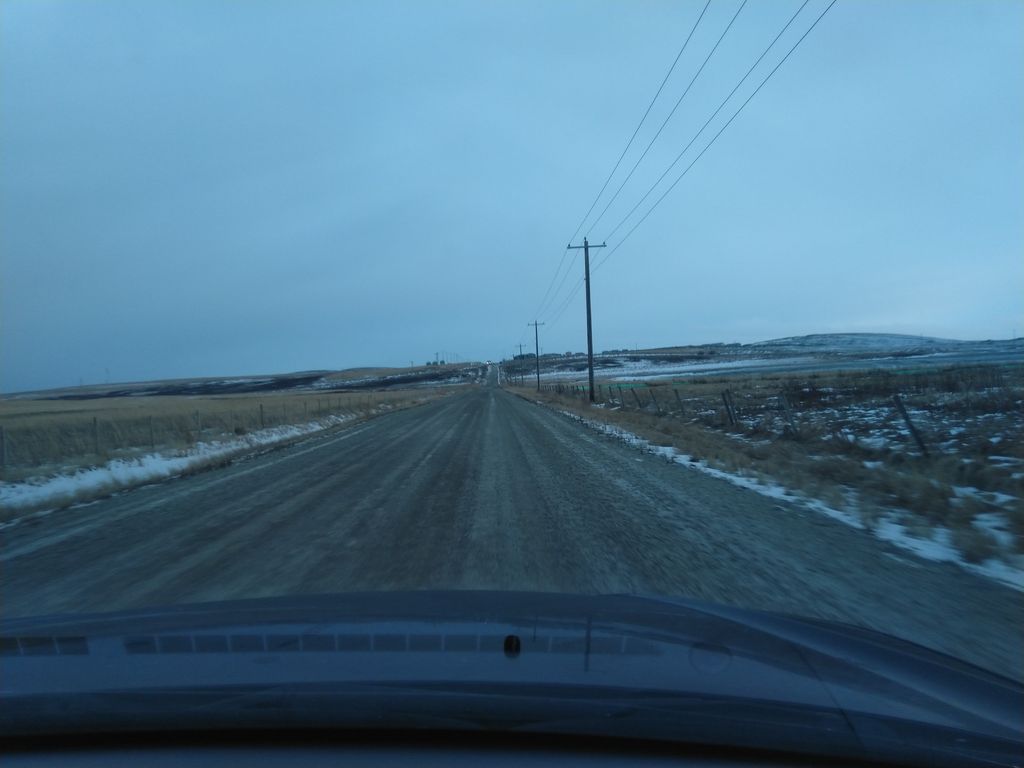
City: calgary